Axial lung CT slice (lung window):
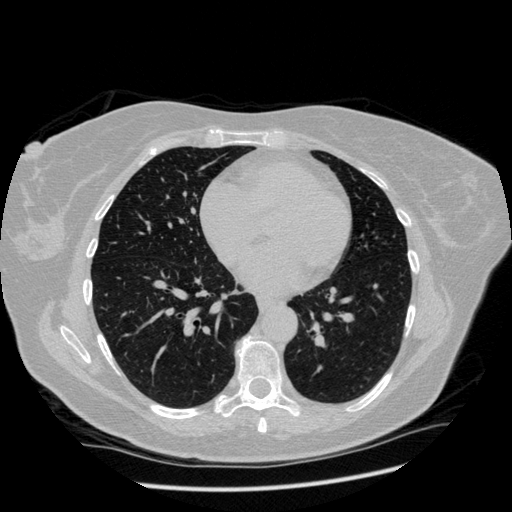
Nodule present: no